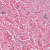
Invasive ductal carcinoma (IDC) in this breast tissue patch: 0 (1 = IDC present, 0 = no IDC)